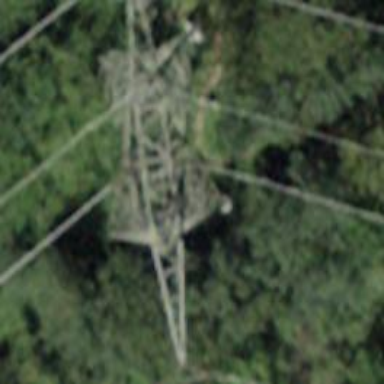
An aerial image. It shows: Power line with three cables.